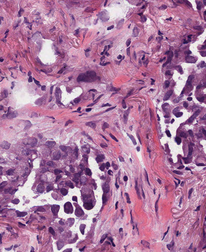
Tumor epithelial tissue: yes
Tumor-associated stroma tissue: yes
Normal tissue: no